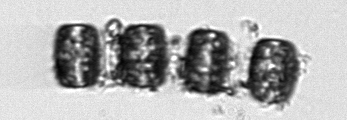
Label: Thalassiosira_TAG_external_detritus